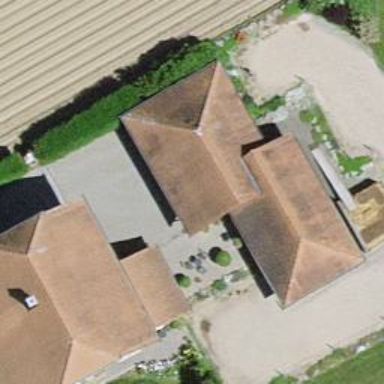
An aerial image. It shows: Garage.